Question: The article here:
<URL>
in the section "Use Registry Key Names for TimeZoneNames", tells me that when I can create a calendar item in Exchange, I can pass it the name of a timezone. This is sort-of working, but how do I name "Eastern Daylight Time"?
Only 'US Eastern Standard Time' is accepted as valid. In works in that I schedule something for say 14:00, when it displays in my Google calendar I see it is displaying at 15:00 EDT, so it used the EST timezone I passed in. Problem is that it sends out reminder emails with the time displayed in "US Eastern Standard Time".
'''
When: Friday, August 30, 2013 2:00 PM-3:00 PM. US Eastern Standard Time
... rest of email ...
'''
I don't want that text like that. It should say "US Eastern Daylight Time" or something like that.
The soap request contains XML like:
'''
<t:CalendarItem xmlns="http://schemas.microsoft.com/exchange/services/2006/types">
...
<Start>2013-08-30T14:00:00</Start>
<t:MeetingTimeZone TimeZoneName="US Eastern Standard Time"></t:MeetingTimeZone>
<t:CalendarItem>
'''
This is Exchange Server 2007, SP1.
Here is an image of what the email looks like, in Gmail. (The times are bit different from my above example, sorry). The appointment time is correct, but it in the email body it calls it "Eastern Standard Time", which is not right -- it should be "Eastern Daylight Time" or something like that. (Note that line is part of the email body generated by the Exchange Server, it is not something made up by Gmail.)

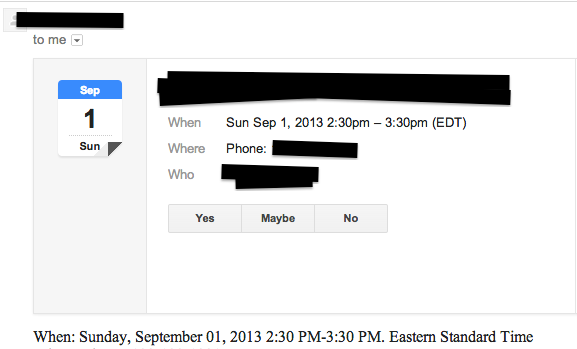
Answer: The Windows Time Zone key you're looking for is exactly: '"Eastern Standard Time"'. This covers the US Eastern time zone, inclusive of Eastern Standard Time and Eastern Daylight Time. It has a display name of '"(UTC-05:00) Eastern Time (US & Canada)"'.
This is actually one of the examples I call out in the <URL> - which you should read if you haven't already.
The other key you found '"US Eastern Standard Time"' is actually for the zone with the display name of '"(UTC-05:00) Indiana (East)"' - which is segregated for historical reasons and is now obsolete. (See the Wikipedia entry on <URL>
If you look in the Windows Registry at 'HKLM\SOFTWARE\Microsoft\Windows NT\CurrentVersion\Time Zones', you will see the valid keys. In each key, you will see the 'Display' name that corresponds to each. This explains how they appear when you change your time zone in Windows.
With regards to Exchange Web Services, in <URL>, it does talk about how you can use the key name. But it also talks about how you can pass much more information in the 'MeetingTimeZone' element and use a display name instead.
If interoperability with Google Calendar (and others) is important, you might consider passing the IANA time zone name in the 'TimeZoneName' attribute - in this case it would be 'America/New_York'. You would still need to provide the '<BaseOffset>', '<Standard>', and '<Daylight>' elements, so that it will work right on Windows. See the 'MeetingTimeZone' section in that article.
I should state that I haven't this approach myself, but it appears from the documentation that if you provide those elements that the 'TimeZoneName' becomes less important to Windows but would still get passed along.
You should certainly be able to pass it using Microsoft's approach:
'''
<MeetingTimeZone TimeZoneName="(GMT-05:00) Eastern Time (US &amp; Canada)">
<BaseOffset>P0DT5H0M0.0S</BaseOffset>
<Standard>
<Offset>P0DT0H0M0.0S</Offset>
<RelativeYearlyRecurrence>
<DaysOfWeek>Sunday</DaysOfWeek>
<DayOfWeekIndex>First</DayOfWeekIndex>
<Month>November</Month>
</RelativeYearlyRecurrence>
<Time>02:00:00.<PHONE></Time>
</Standard>
<Daylight>
<Offset>-P0DT1H0M0.0S</Offset>
<RelativeYearlyRecurrence>
<DaysOfWeek>Sunday</DaysOfWeek>
<DayOfWeekIndex>Second</DayOfWeekIndex>
<Month>March</Month>
</RelativeYearlyRecurrence>
<Time>02:00:00.<PHONE></Time>
</Daylight>
</MeetingTimeZone>
'''
What I'm suggesting is that you tweak it slightly by passing the IANA zone name instead and see if it behaves properly with Gmail and Google Calendar:
'''
<MeetingTimeZone TimeZoneName="America/New_York">
<BaseOffset>P0DT5H0M0.0S</BaseOffset>
<Standard>
<Offset>P0DT0H0M0.0S</Offset>
<RelativeYearlyRecurrence>
<DaysOfWeek>Sunday</DaysOfWeek>
<DayOfWeekIndex>First</DayOfWeekIndex>
<Month>November</Month>
</RelativeYearlyRecurrence>
<Time>02:00:00.<PHONE></Time>
</Standard>
<Daylight>
<Offset>-P0DT1H0M0.0S</Offset>
<RelativeYearlyRecurrence>
<DaysOfWeek>Sunday</DaysOfWeek>
<DayOfWeekIndex>Second</DayOfWeekIndex>
<Month>March</Month>
</RelativeYearlyRecurrence>
<Time>02:00:00.<PHONE></Time>
</Daylight>
</MeetingTimeZone>
'''